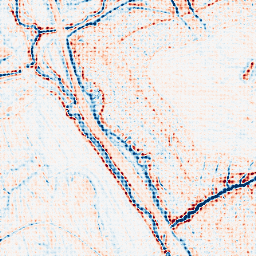
Category: edge_preserving
Decomposition family: bilateral
Decomposition parameters: d: 9
sigma_color: 75
sigma_space: 75
Upsampling method: sinc_blackman
Upsampling parameters: scale: 8
kernel_size: 8
Upsampling scale: 8